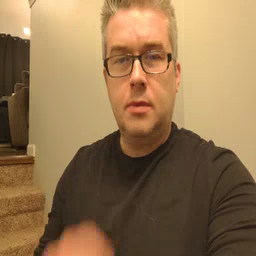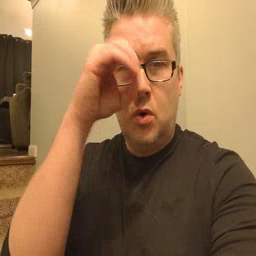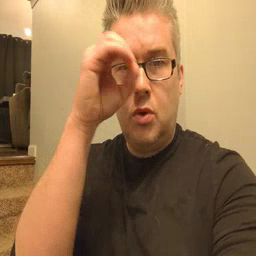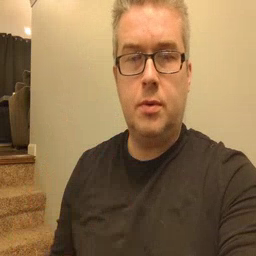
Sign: owl